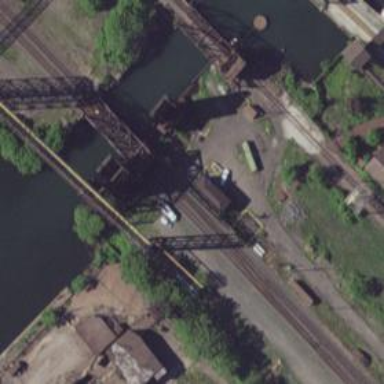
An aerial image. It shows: Disused railway bridge. The bridge is movable bascule type.